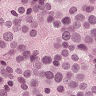
Metastatic tissue present: yes